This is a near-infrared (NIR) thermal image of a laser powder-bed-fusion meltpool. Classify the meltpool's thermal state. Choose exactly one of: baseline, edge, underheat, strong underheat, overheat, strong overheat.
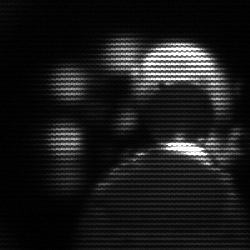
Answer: edge